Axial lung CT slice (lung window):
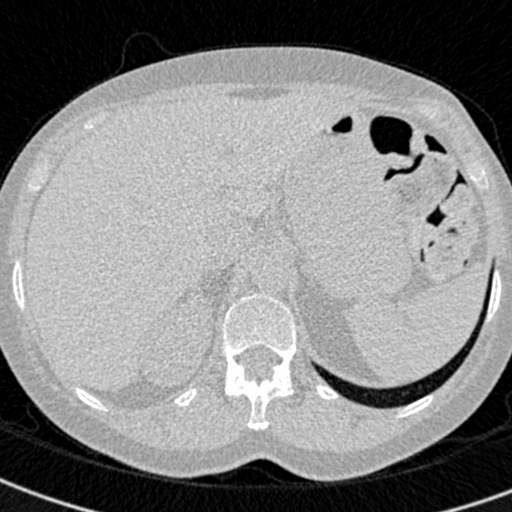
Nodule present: no